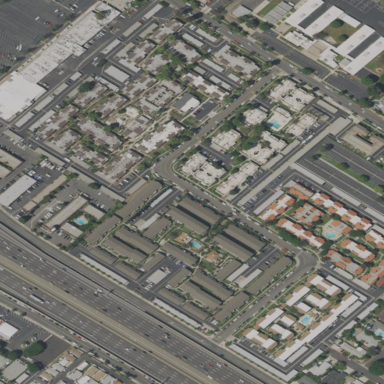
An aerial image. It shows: Residential area with apartments.